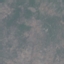
Land use / land cover class: HerbaceousVegetation